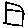
Label: house